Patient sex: F
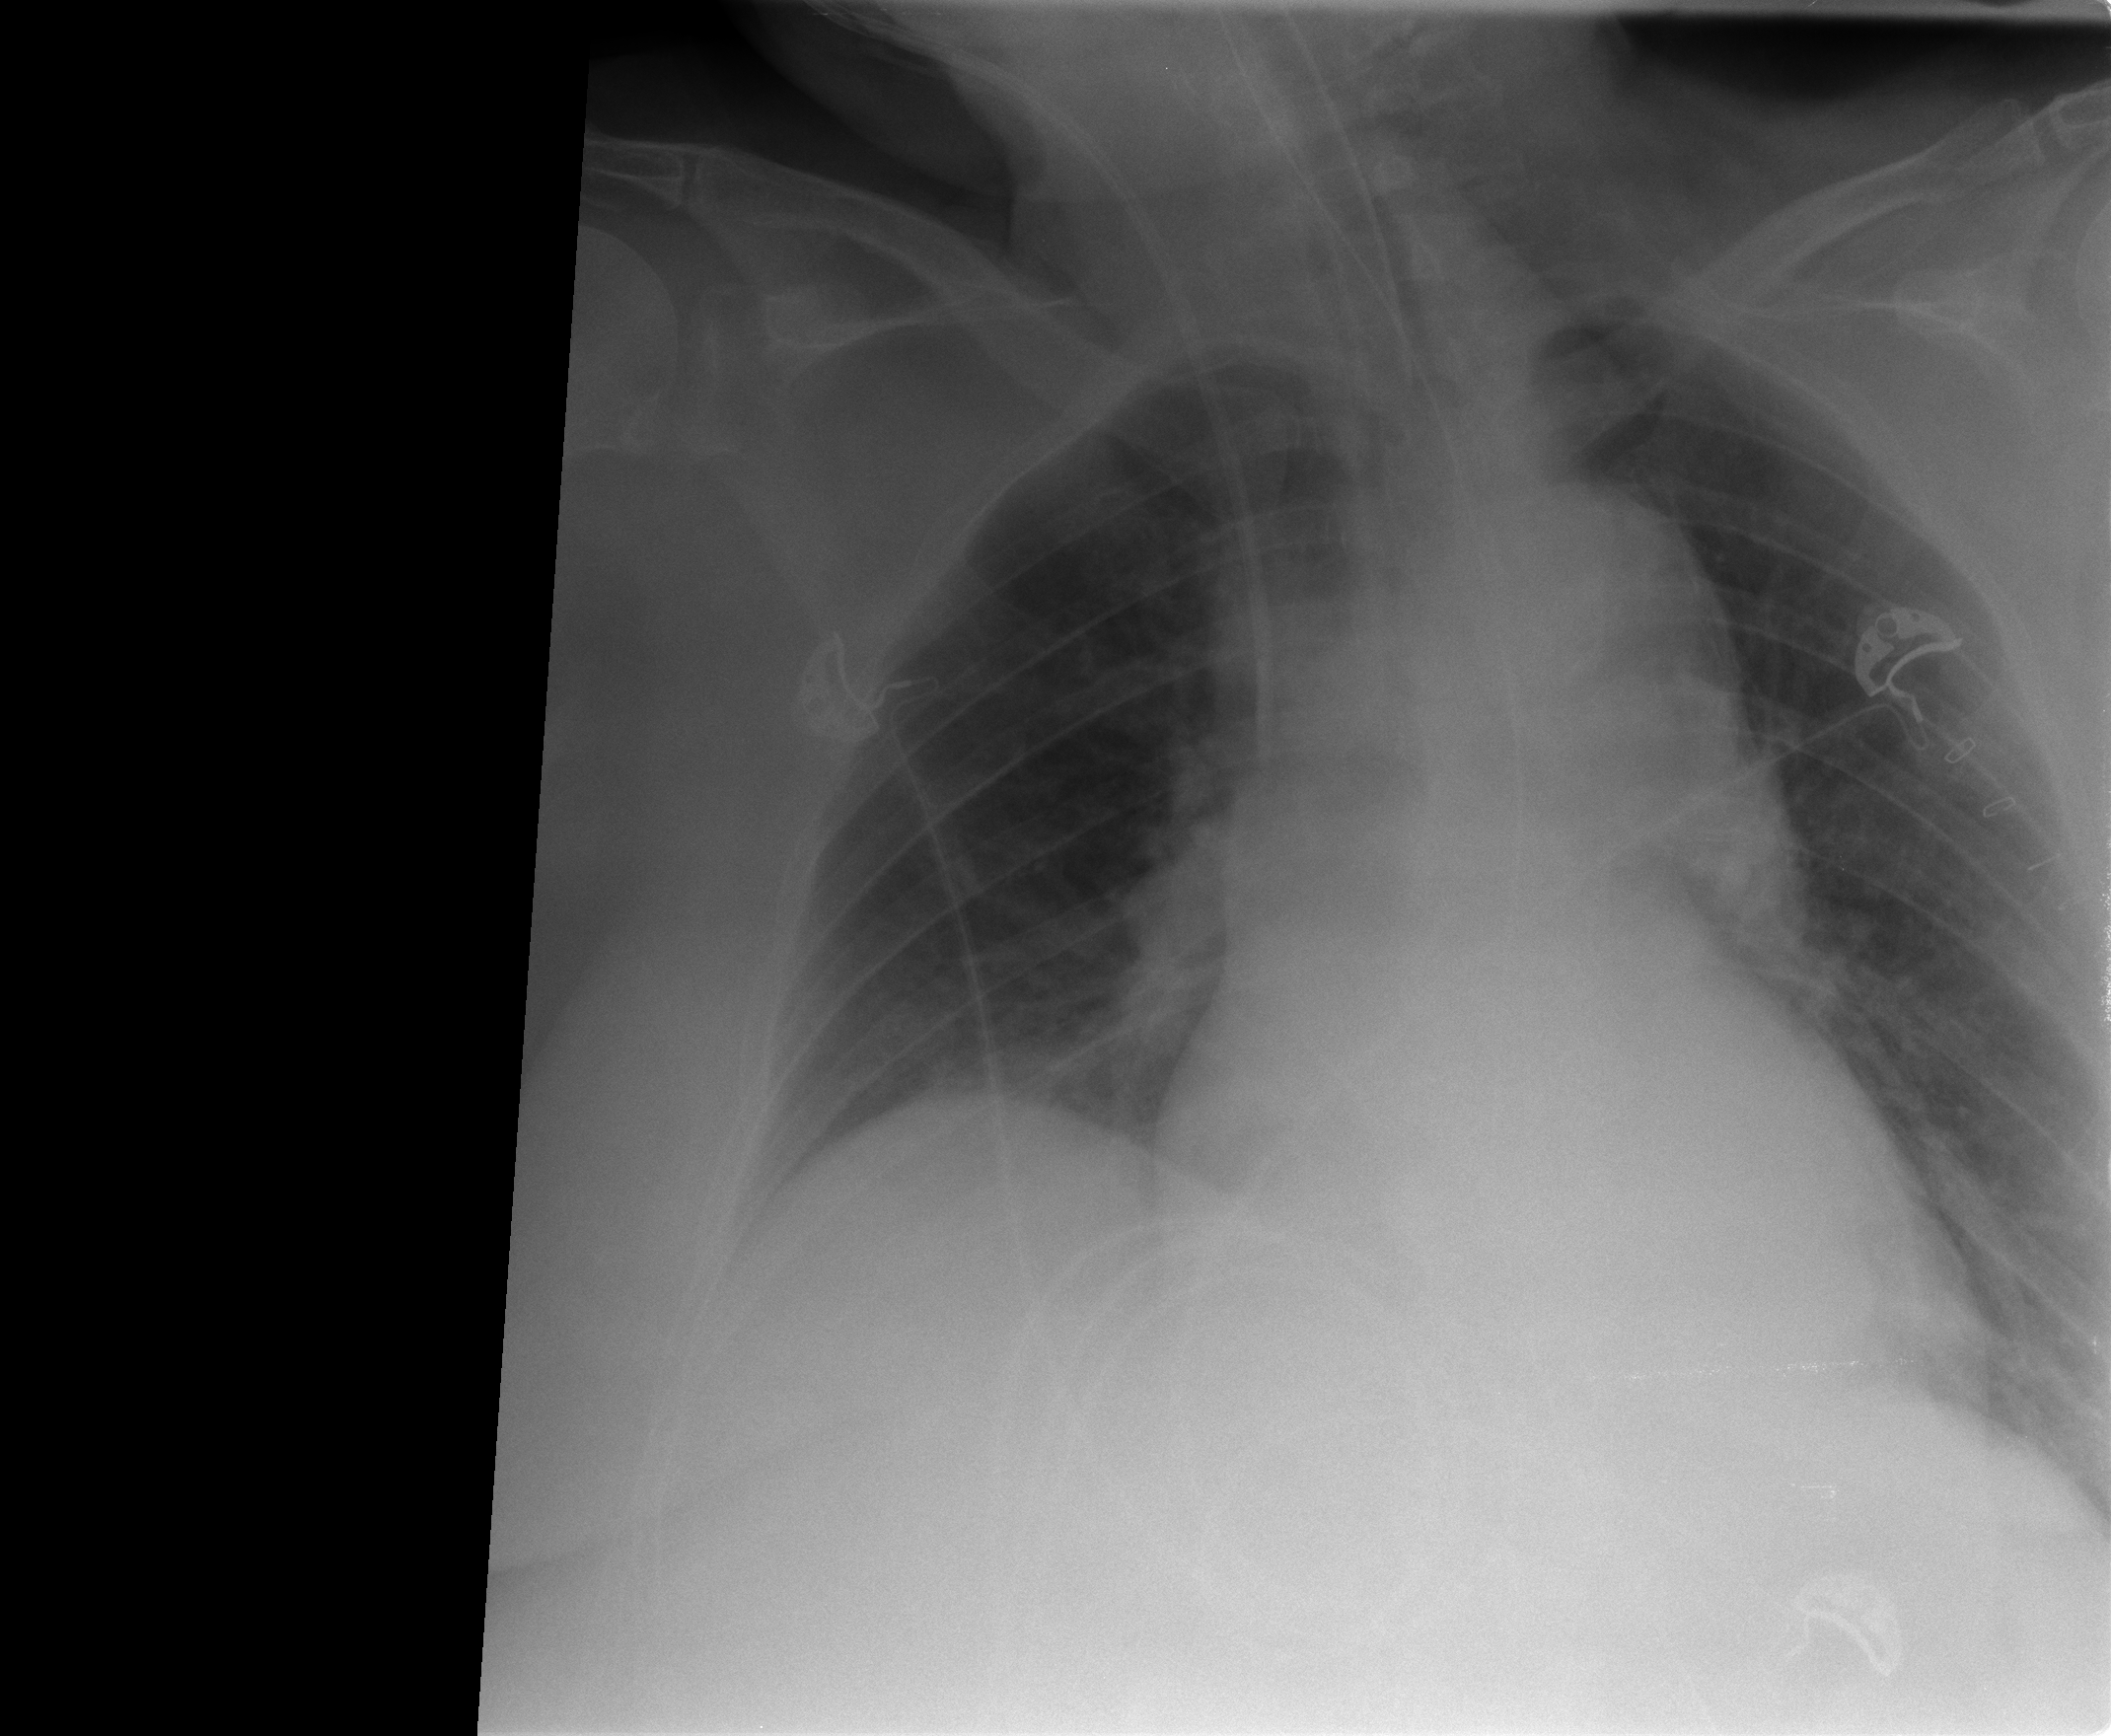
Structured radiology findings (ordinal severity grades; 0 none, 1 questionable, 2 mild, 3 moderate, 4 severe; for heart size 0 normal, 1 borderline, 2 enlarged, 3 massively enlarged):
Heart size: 0
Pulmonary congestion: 0
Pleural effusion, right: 0
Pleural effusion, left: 0
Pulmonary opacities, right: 0
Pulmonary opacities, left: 2
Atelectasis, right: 2
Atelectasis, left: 2